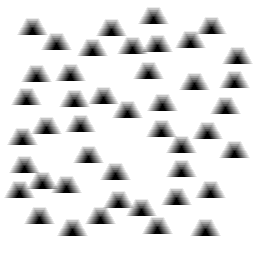
Squares: 0
Triangles: 44
Stars: 0
Total shapes: 44